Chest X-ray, PA view. Patient: 27 years old, sex F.
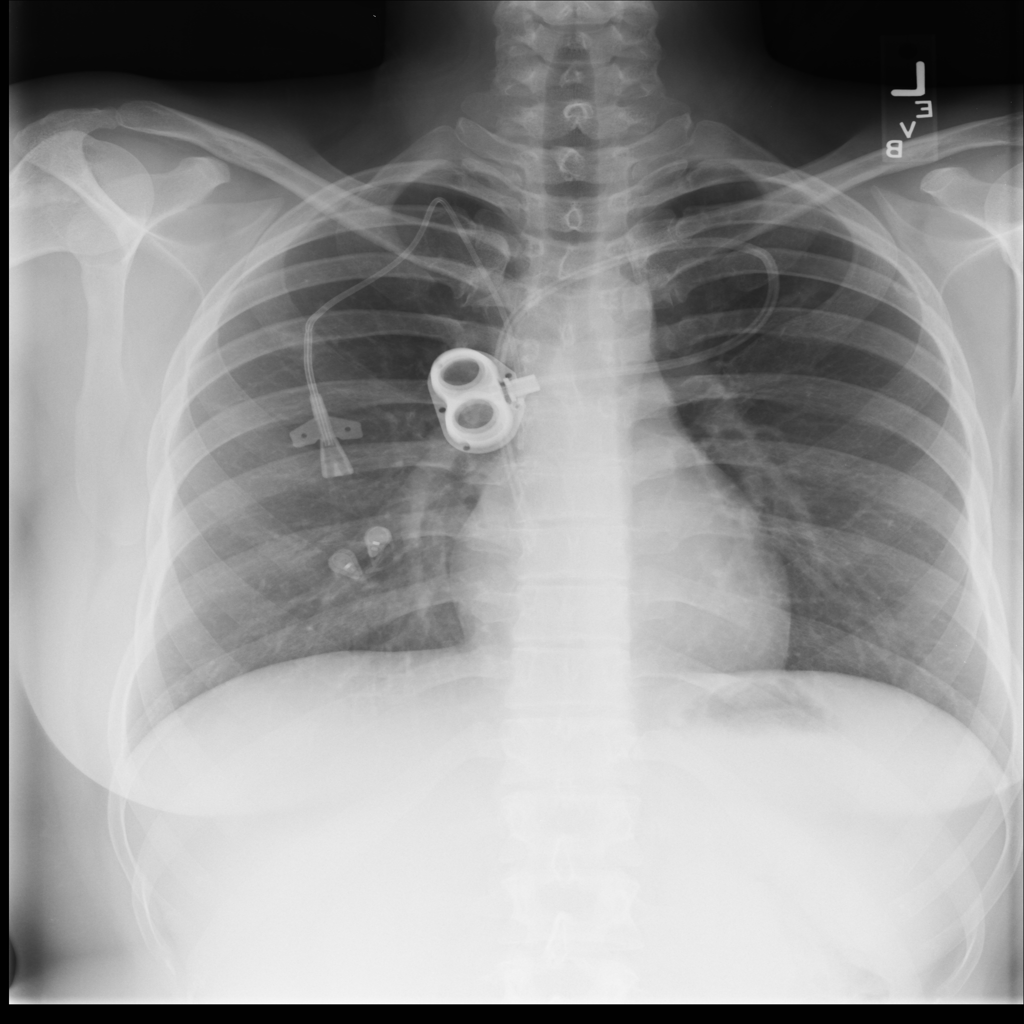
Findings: Nodule